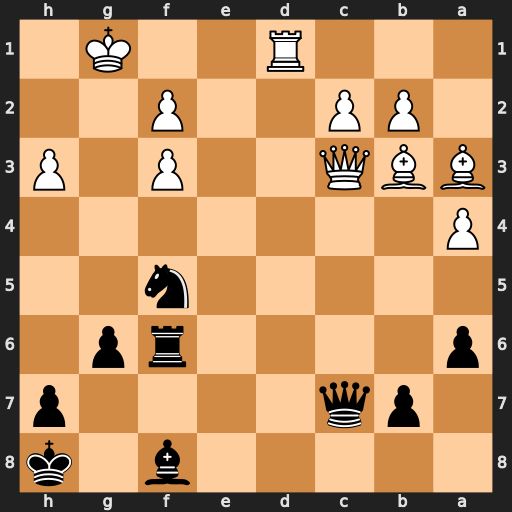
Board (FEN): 5b1k/1pq4p/p4rp1/5n2/P7/BBQ2P1P/1PP2P2/3R2K1
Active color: b
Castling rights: -
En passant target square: -
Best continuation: Qxc3 bxc3 Bxa3